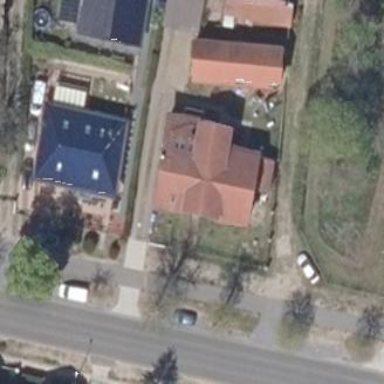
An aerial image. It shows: Building with crosspitched roof.